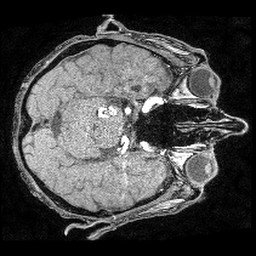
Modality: angio
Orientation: axial
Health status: ill
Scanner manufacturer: philips
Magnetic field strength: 3 T
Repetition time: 0.01875 s
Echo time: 0.003474 s